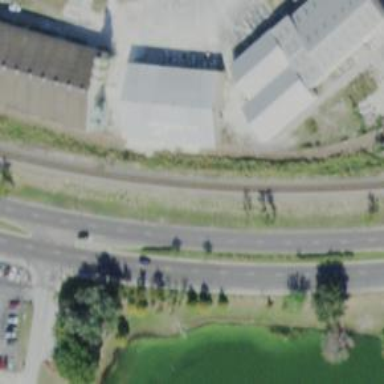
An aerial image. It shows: Disused railway spur.